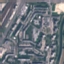
Land use / land cover: Residential